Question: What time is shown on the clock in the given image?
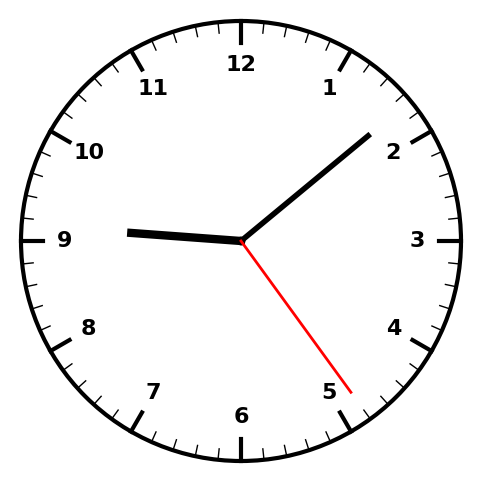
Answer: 09:08:24